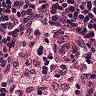
Metastatic tissue present: no